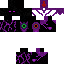
A female skeleton skin with dark skin, wearing brown helmet dressed in a purple hoodie and black pants, featuring a closed mouth.